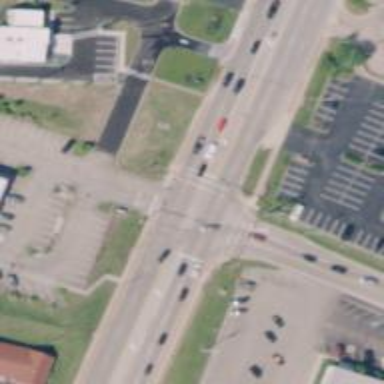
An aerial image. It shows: Marked crossing on the road.